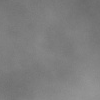
Atmospheric dust classification: dusty